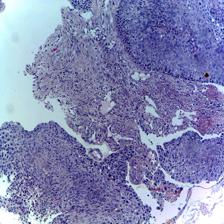
Diagnosis: OSCC